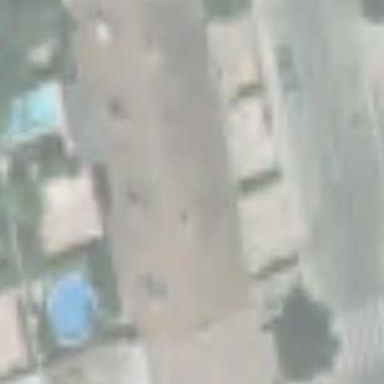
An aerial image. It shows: Terrace building with pitched roof oriented across.